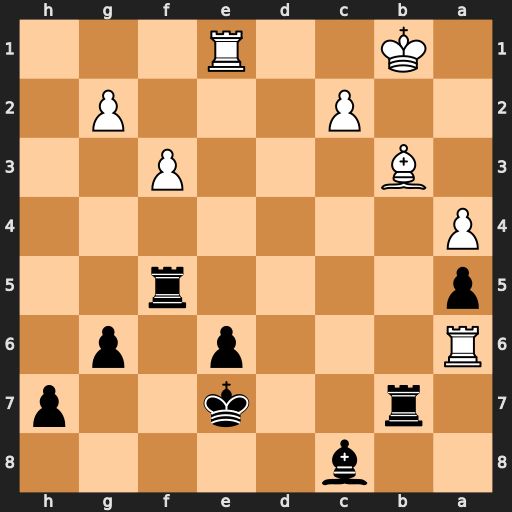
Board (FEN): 2b5/1r2k2p/R3p1p1/p4r2/P7/1B3P2/2P3P1/1K2R3
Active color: b
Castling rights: -
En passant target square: -
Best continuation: Rxb3+ cxb3 Bxa6